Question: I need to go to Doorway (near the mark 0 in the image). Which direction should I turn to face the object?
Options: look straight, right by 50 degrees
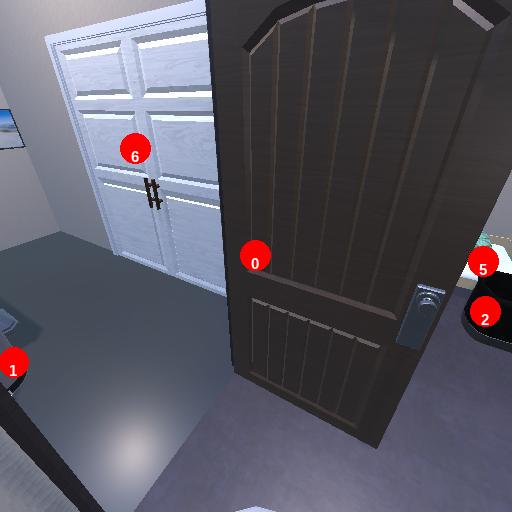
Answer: look straight